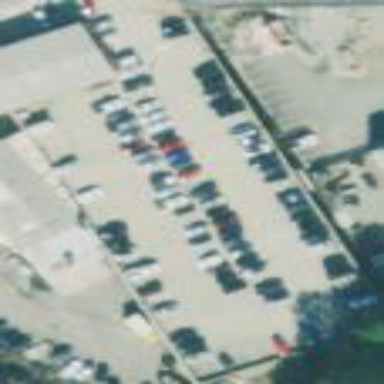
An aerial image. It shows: Multi-storey parking building.